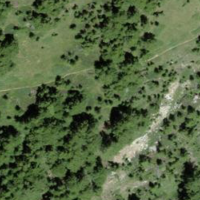
EUNIS habitat code: 23
Species observed at this site:
Euphorbia cyparissias